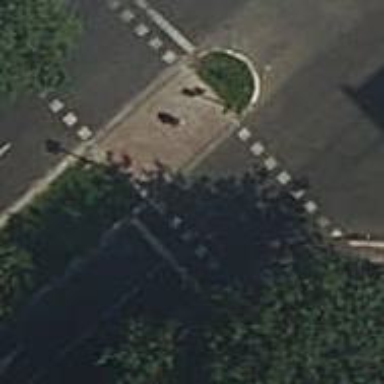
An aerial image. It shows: Zebra crossing with traffic signals.